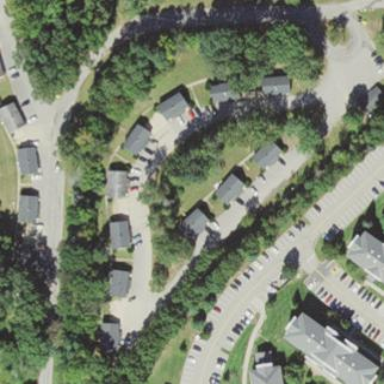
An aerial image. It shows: Residential area with apartments.